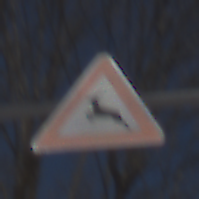
Verkehrszeichen: WildwechselRechts
Umgebung: Outdoor, Special
Tageszeit: MorningAfternoon
Wetter: Clear
Licht: Natural
Jahreszeit: Winter
Kontrast: HighContrast